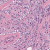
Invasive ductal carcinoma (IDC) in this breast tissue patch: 1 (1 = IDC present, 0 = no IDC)